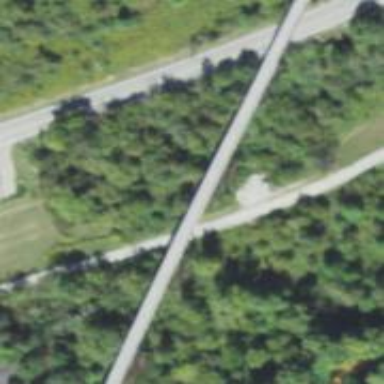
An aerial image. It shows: Bridge supported by piers.